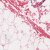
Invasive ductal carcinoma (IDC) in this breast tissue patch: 0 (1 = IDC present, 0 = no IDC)